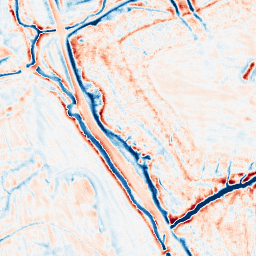
Category: edge_preserving
Decomposition family: bilateral
Decomposition parameters: d: 15
sigma_color: 75
sigma_space: 75
Upsampling method: fft_zeropad
Upsampling parameters: scale: 2
Upsampling scale: 2